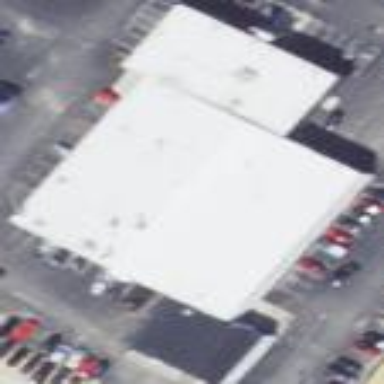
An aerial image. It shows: Commercial building with car shop.